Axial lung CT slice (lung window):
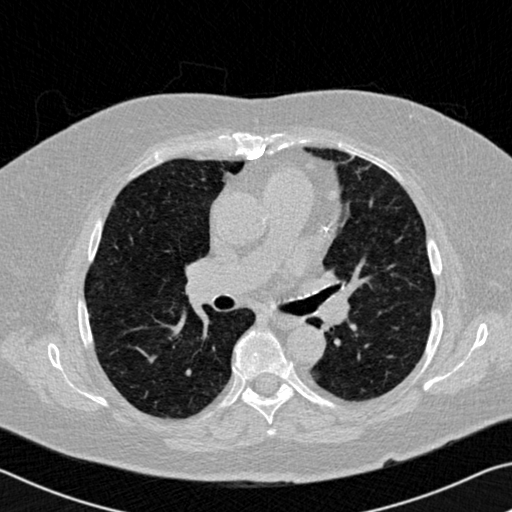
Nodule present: no